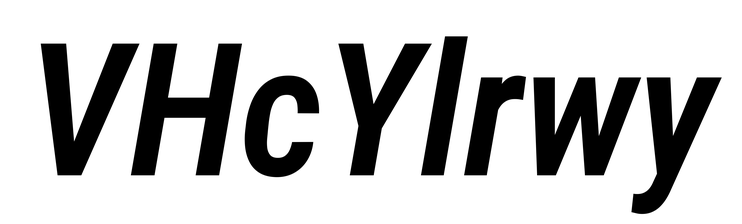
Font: Roboto-Italic_Condensed_SemiBold_Italic